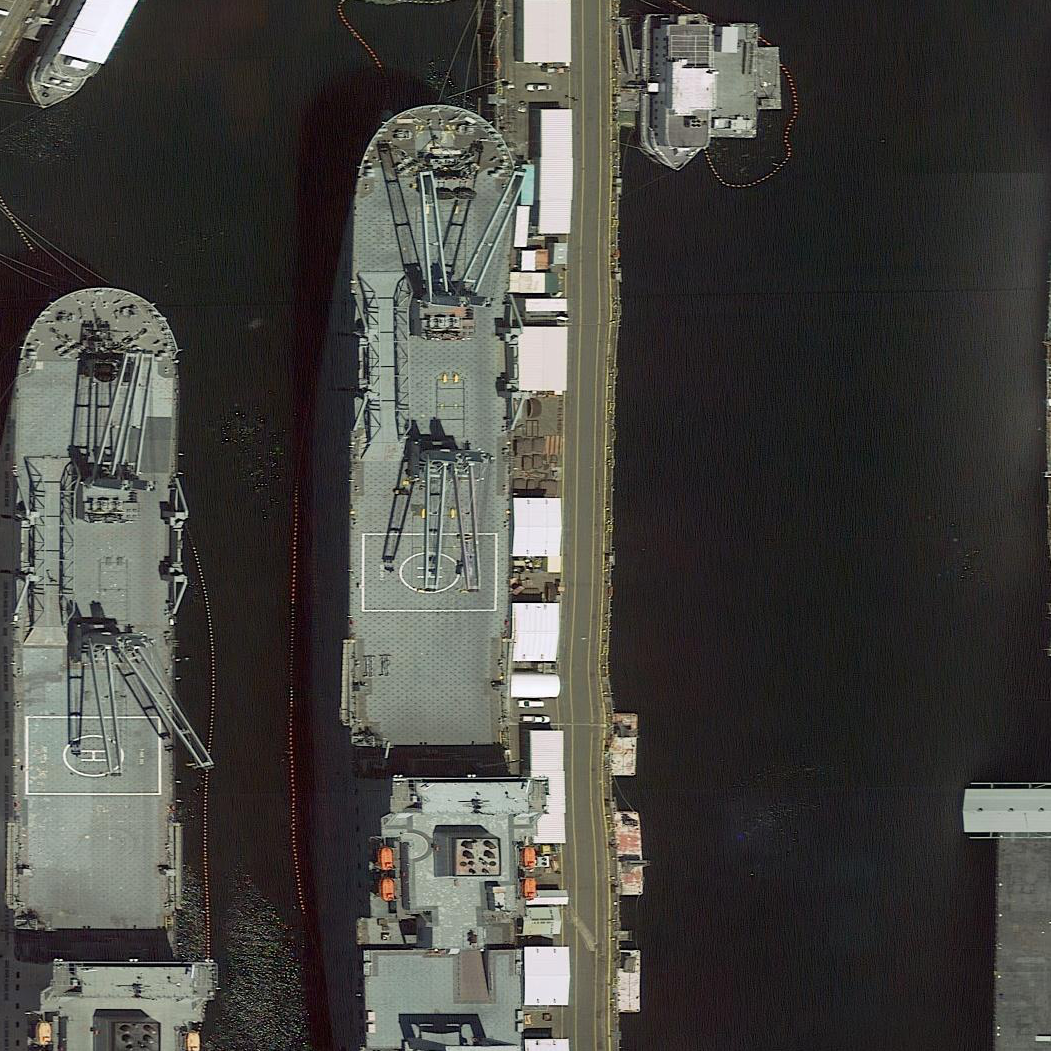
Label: Crane_ship